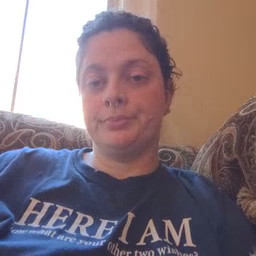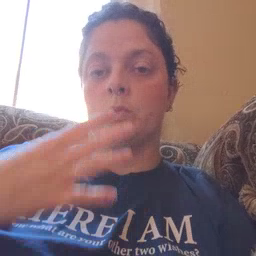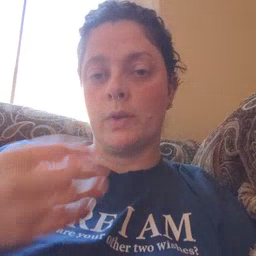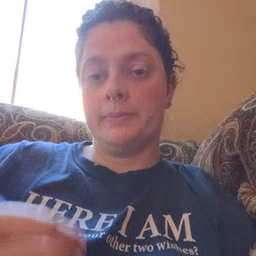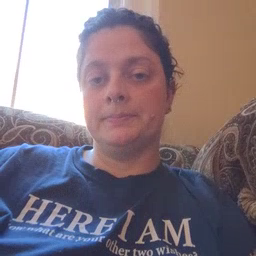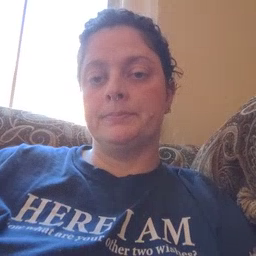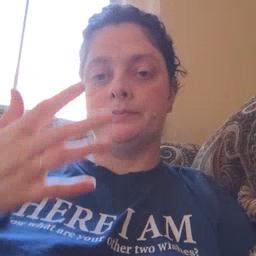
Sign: wet